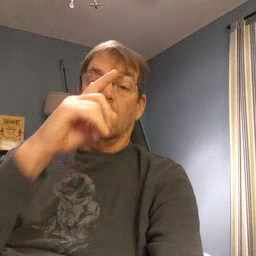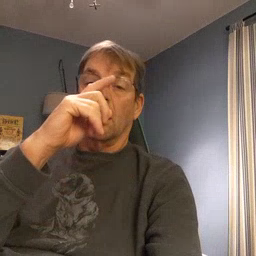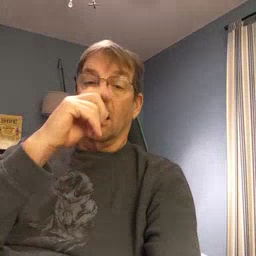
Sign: doll